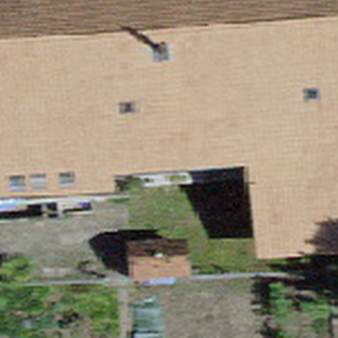
Label: other